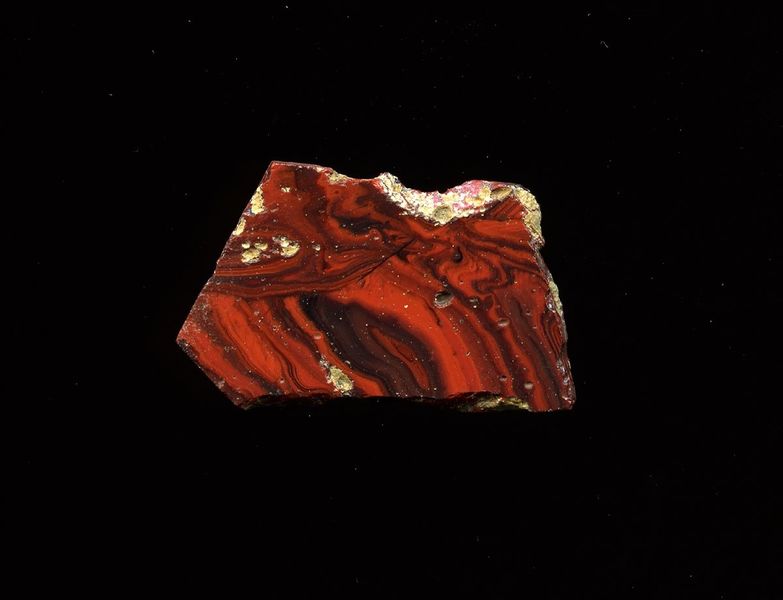
Titel: Mosaikglasfragment
Standort: Hamburg
Institution: Museum für Kunst und Gewerbe Hamburg
Schlagwörter: glas, antike, geschnitten, mosaik, wandschmuck, kaiserzeit, gepresst, bodenbeläge, frühe kaiserzeit, prinzipat, römische, mittlere, späte